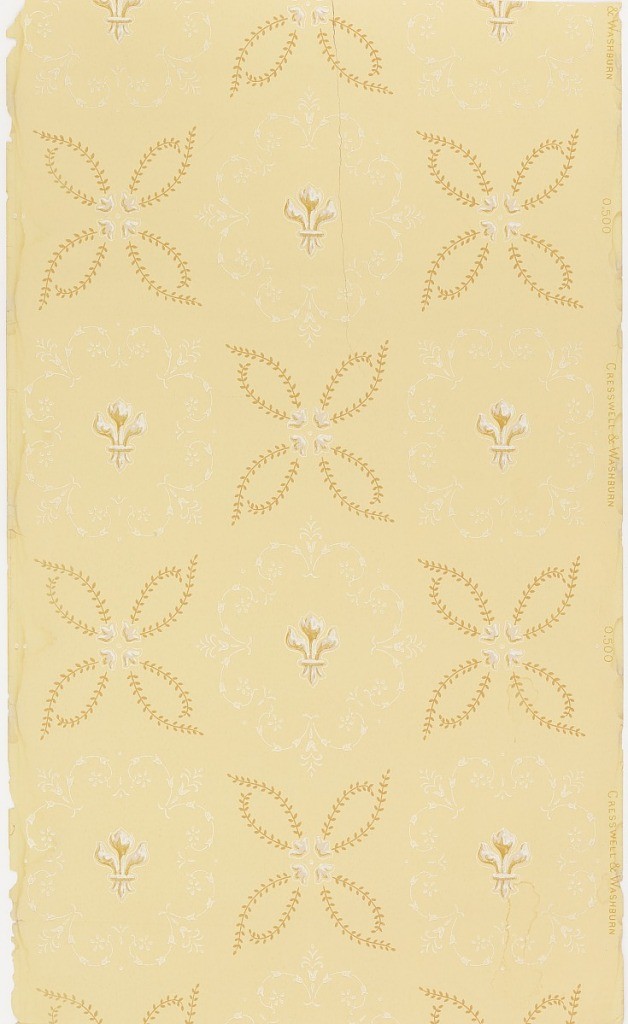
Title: Ceiling paper
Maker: Cresswell & Washburn Ltd, Philadelphia, Pennsylvania, 1880 - 1900
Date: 1905–1915
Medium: Machine-printed paper, liquid mica
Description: Small fleur de lis enclosed within a wreath composed of stylized scroling foliage. Four quatrefoil shapes surround the wreath. Printed on a tan ground.